Question: my editor was working fine till yesterday. But I don't know why it is acting weird, maybe its because I press some keys or something. Whenever I open curly braces, it shows as it used to. But when I close the curly brace they looks highlighted in yellow color and my function goes in loop. I don't know how to fix this. Please give your suggestions as soon as possible. Thank You.

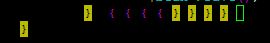
Answer: Maybe you press to search '}' by accident. Try this command:
'''
:noh
'''
It'll cancel the highlighting.